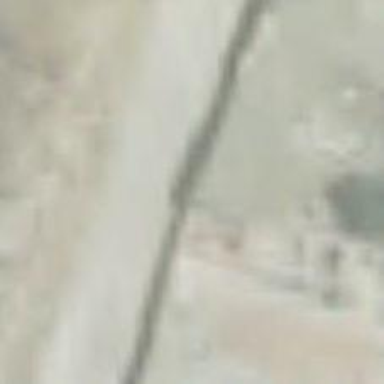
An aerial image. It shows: Wall is shown in the image.